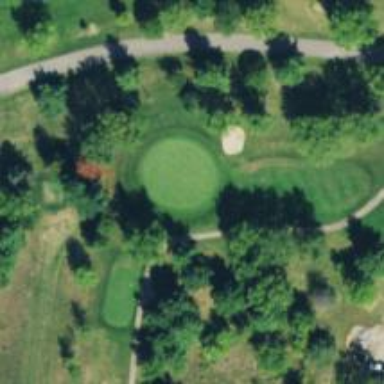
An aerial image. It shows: View of golf hole.